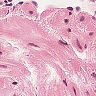
Metastatic tissue present: no